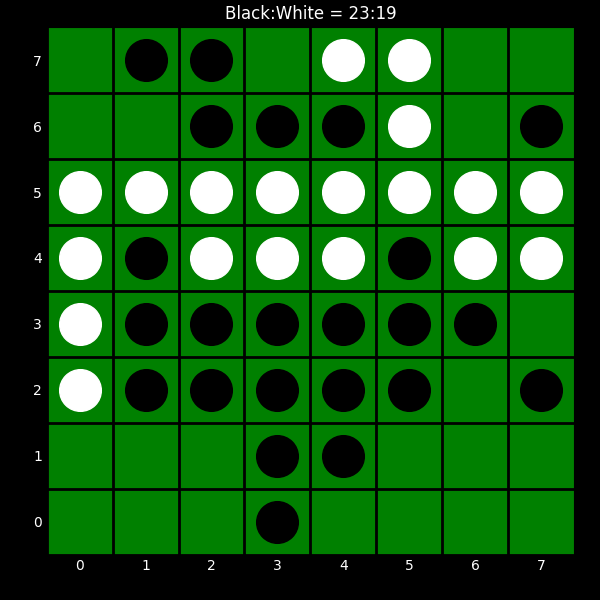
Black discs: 23
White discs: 19